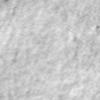
Label: no_change